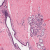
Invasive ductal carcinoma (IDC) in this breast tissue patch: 0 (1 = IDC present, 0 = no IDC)